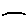
Label: line